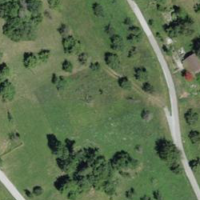
EUNIS habitat code: 24
Species observed at this site:
Primula veris